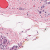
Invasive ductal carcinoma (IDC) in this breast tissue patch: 1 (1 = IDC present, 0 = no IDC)